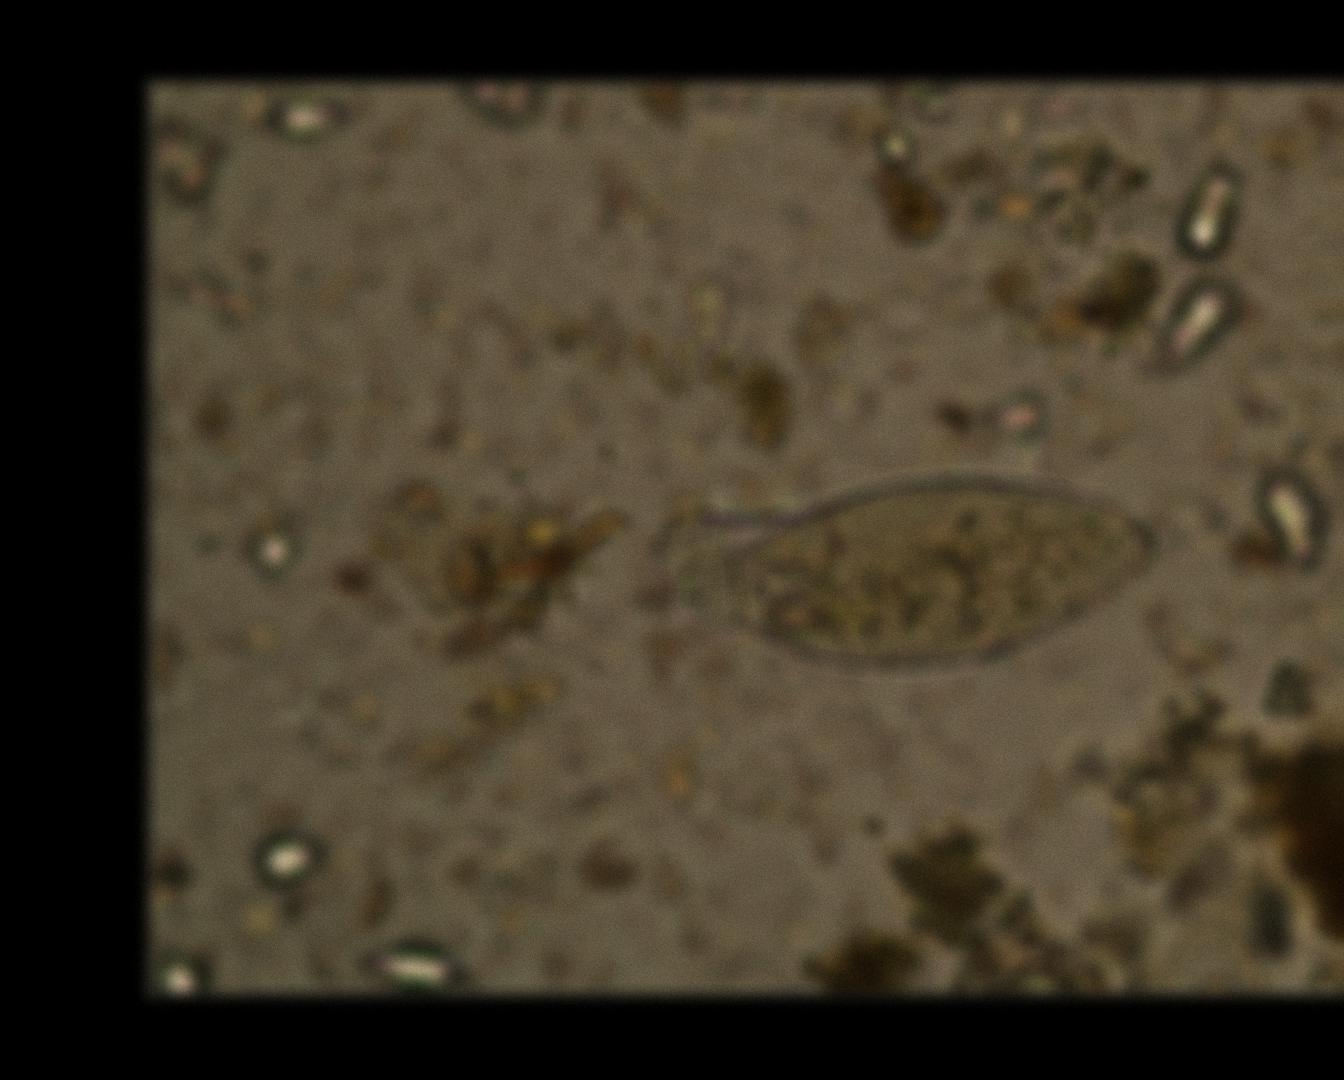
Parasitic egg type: Fasciolopsis buski